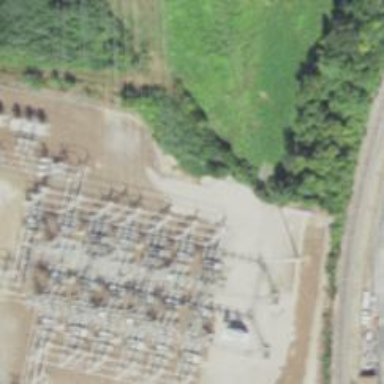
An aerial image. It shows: Switch for power supply.